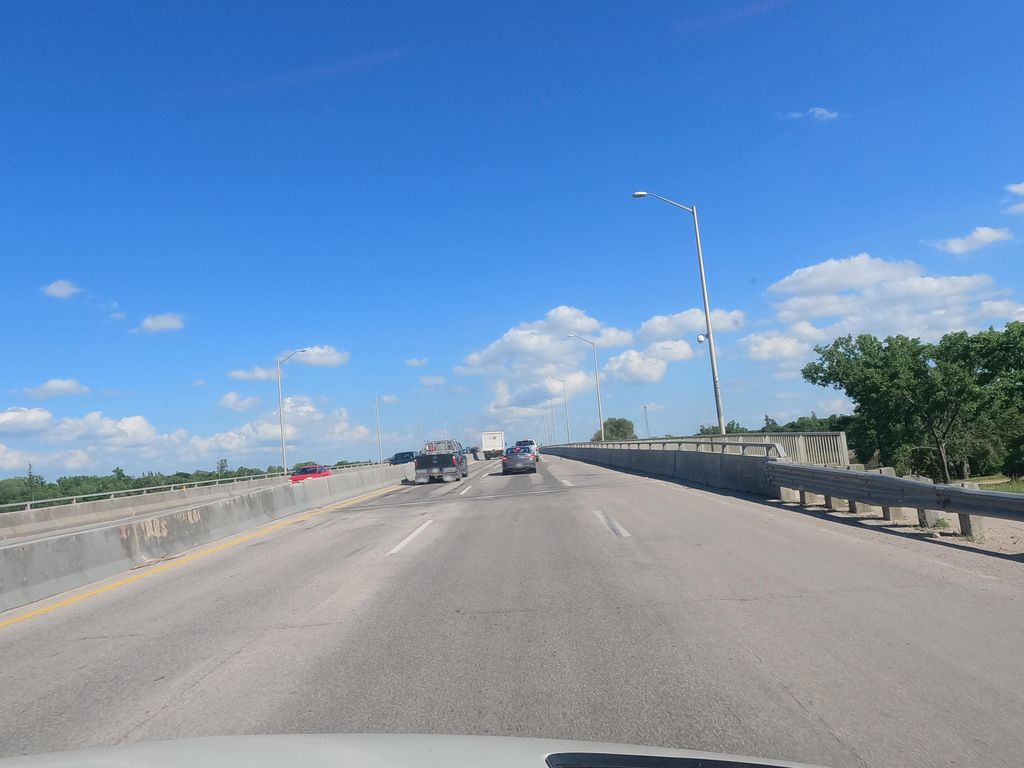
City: winnipeg